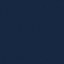
Land use / land cover: SeaLake